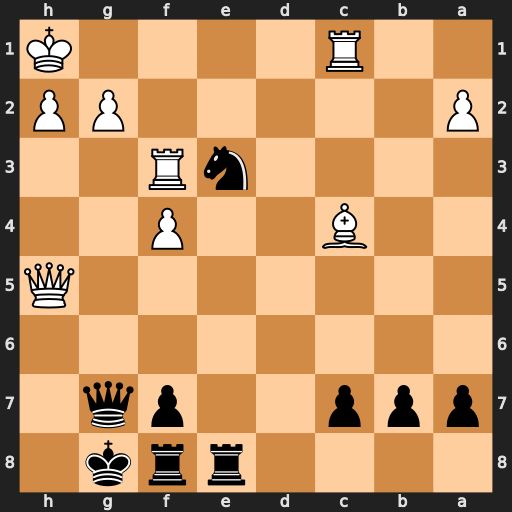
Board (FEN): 4rrk1/ppp2pq1/8/7Q/2B2P2/4nR2/P5PP/2R4K
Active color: b
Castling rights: -
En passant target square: -
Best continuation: Qxg2#